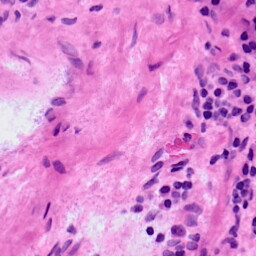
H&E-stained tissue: LymphNode